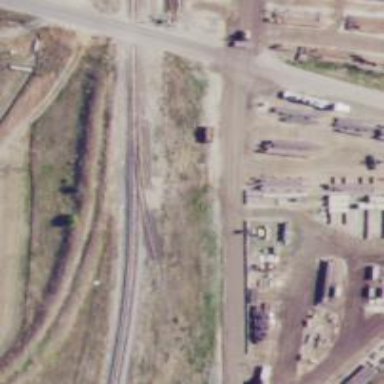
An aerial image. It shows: Rail spur service.